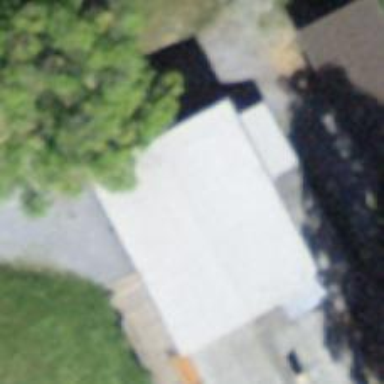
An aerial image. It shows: Restaurant.